Question: I am kind of stuck on this very stupid issue. When I display the 'UITableView' I see it like this:

As you can see the empty rows with no data are black. I have checked and made sure that the 'UITableView' background is set to white, the 'UITableView' background is set to white. One other thing I noticed is that I cannot scroll the above table view.
Any ideas what might be going on?
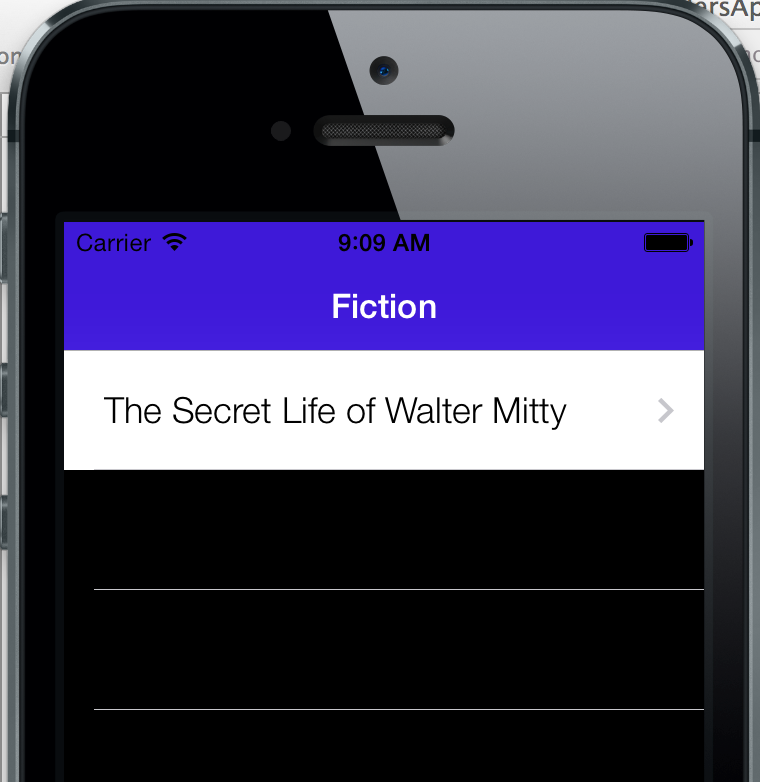
Answer: set image on backgroundView very easy and elegant
'''
tableView.backgroundView = [[UIImageView alloc] initWithImage:[ [UIImage imageNamed:@"cellbg_normal.png"] stretchableImageWithLeftCapWidth:0.0 topCapHeight:5.0] ];
'''